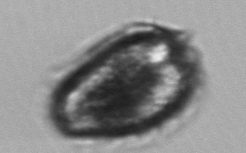
Label: Pleuronema